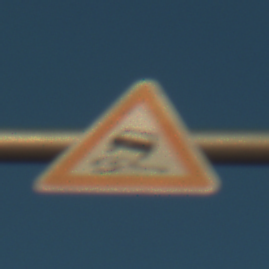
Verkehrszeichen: SchleuderOderRutschgefahr
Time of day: SunriseSunset
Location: Outdoor (RoadRail)
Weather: PartlyCloudy
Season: NotSpecified
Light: Natural